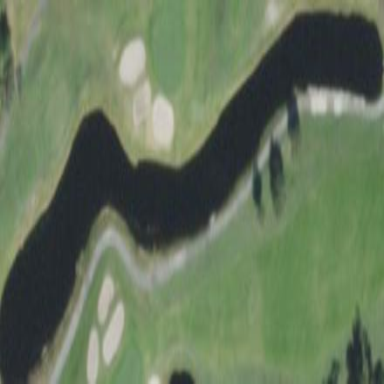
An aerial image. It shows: Water hazard in golf course. The hazard is natural water feature.